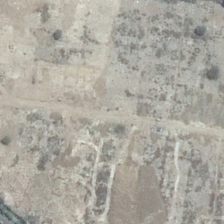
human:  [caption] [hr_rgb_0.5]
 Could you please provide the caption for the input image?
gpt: a straight dirt road stretches over the bareland which is decorated with several trees .

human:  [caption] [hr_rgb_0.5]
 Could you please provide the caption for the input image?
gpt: there is a road with cars on it along a piece of bareland .

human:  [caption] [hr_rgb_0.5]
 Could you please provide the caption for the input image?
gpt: there is a road with cars on it along a piece of bareland .

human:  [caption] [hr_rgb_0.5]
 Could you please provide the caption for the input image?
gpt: there is a road with cars on it along a piece of bareland .

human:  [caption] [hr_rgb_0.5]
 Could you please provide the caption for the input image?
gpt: several green trees are near a piece of yellow bareland .